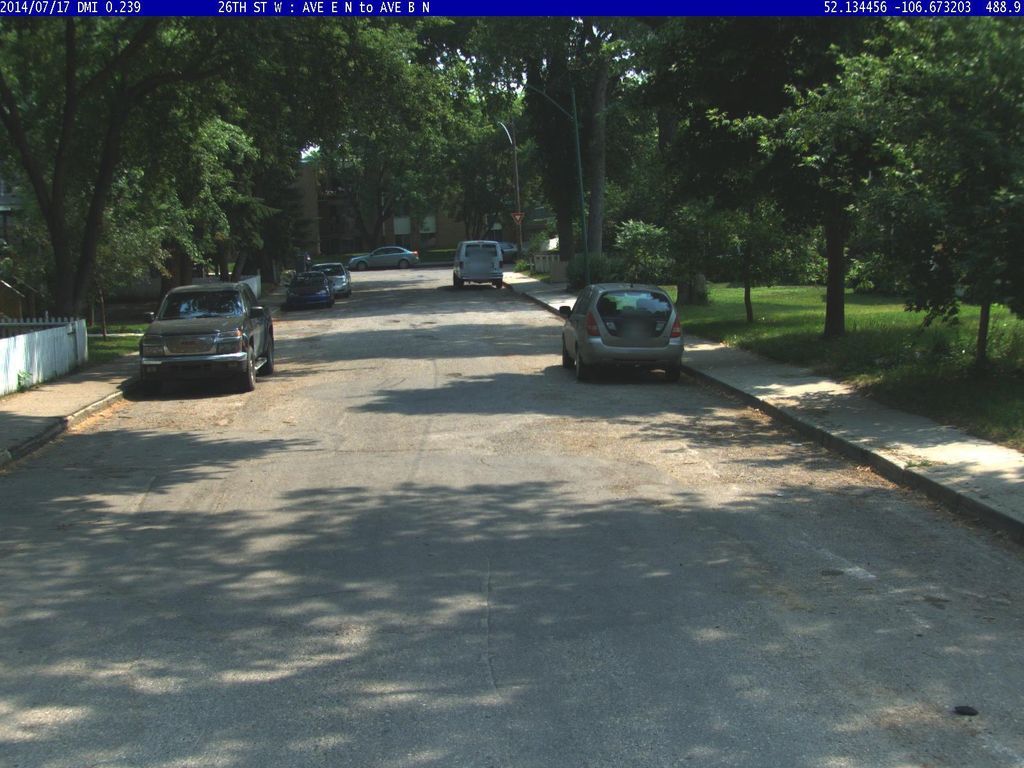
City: saskatoon